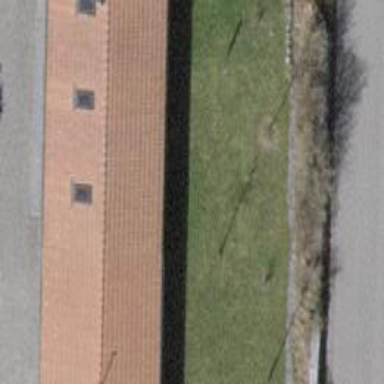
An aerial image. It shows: Group of garages.